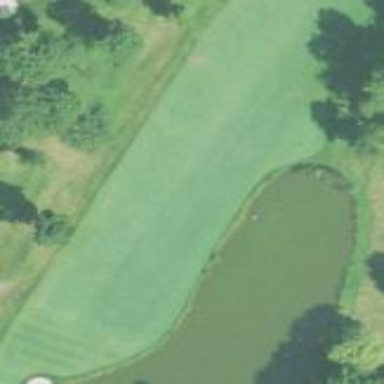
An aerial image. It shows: Golf fairway surrounded by grass.